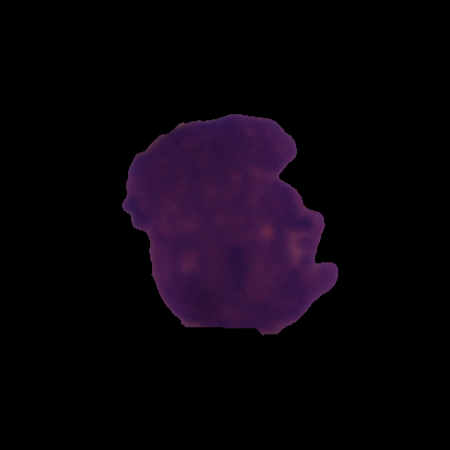
Label: cancer